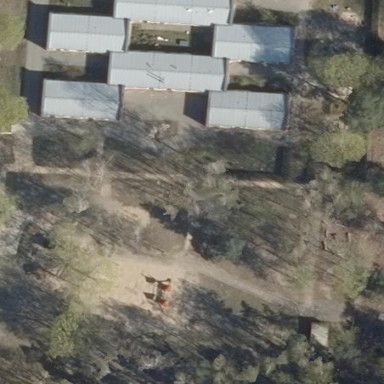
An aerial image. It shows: Kindergarten.